Field crop: tomato
Growth stage: 1
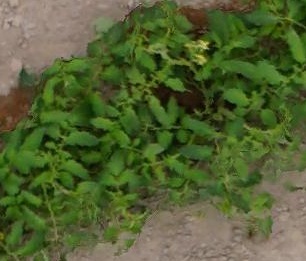
Species: tomato